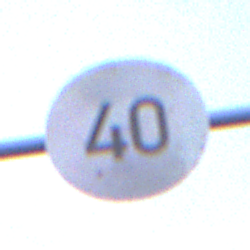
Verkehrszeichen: Geschwindigkeit40
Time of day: SunriseSunset
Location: Outdoor (Urban)
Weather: PartlyCloudy
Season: NotSpecified
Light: Natural